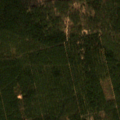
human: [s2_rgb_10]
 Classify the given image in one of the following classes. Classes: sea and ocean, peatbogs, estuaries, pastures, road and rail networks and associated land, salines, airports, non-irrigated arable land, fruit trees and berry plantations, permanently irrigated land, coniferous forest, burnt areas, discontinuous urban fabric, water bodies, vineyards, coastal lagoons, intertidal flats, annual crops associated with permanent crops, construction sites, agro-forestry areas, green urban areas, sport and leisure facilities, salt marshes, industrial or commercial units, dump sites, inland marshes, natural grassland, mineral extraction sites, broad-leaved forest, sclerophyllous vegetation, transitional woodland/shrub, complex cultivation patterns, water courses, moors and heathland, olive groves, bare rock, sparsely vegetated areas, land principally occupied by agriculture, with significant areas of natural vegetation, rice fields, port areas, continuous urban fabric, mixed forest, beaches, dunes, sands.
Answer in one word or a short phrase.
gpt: broad-leaved forest, coniferous forest